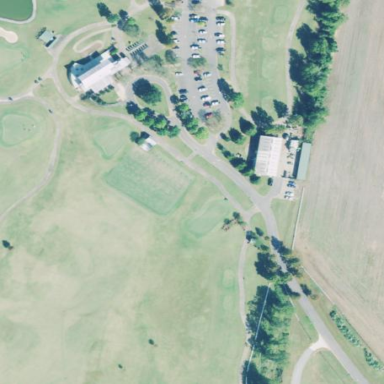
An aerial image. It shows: Golf rough area.